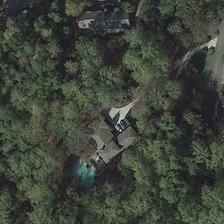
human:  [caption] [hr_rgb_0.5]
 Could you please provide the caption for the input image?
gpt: several buildings are surrounded by many green trees .

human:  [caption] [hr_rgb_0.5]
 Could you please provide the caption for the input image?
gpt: there is a dense forest on the picture with path in woodland .

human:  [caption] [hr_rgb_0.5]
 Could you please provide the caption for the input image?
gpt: there is a house and a swimming pool in the woods .

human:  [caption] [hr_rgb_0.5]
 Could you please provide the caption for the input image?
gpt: several buildings are surrounded by many green trees .

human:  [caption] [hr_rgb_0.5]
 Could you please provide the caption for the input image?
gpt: there is a dense forest on the picture with path in woodland .